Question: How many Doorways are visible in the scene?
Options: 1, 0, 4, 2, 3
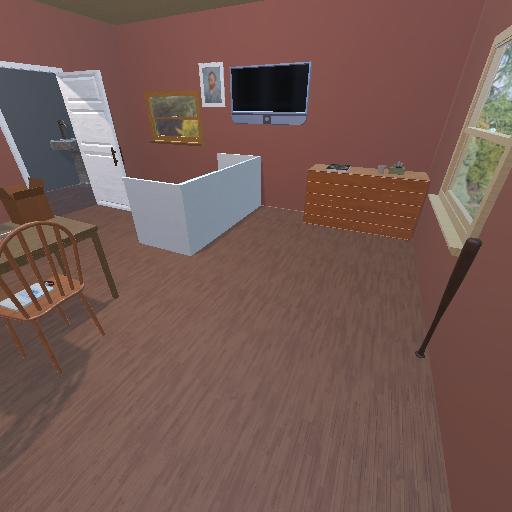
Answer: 1